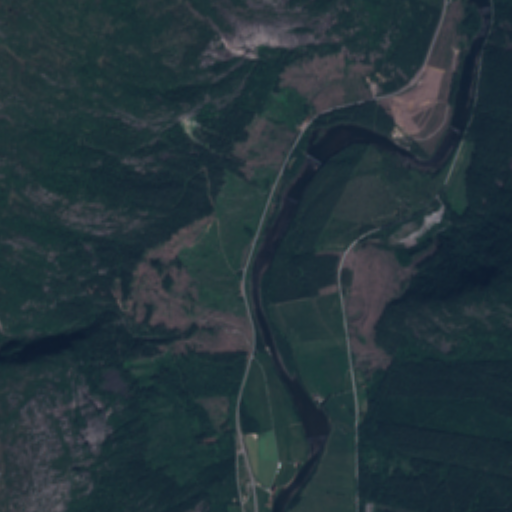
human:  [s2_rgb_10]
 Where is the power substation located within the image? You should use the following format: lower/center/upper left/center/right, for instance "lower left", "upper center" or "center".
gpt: The power substation is located in the lower right of the image.
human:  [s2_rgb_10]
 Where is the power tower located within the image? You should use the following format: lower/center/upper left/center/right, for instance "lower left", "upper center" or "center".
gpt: The power tower is located in the lower right of the image.
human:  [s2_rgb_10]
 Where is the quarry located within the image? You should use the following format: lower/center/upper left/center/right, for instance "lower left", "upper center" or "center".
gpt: The quarry is located in the upper right of the image.
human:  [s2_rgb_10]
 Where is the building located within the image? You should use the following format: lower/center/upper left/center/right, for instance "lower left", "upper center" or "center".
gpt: There is no building in the image.